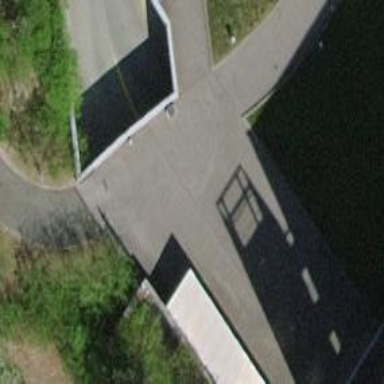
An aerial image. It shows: Driveway tunnel.